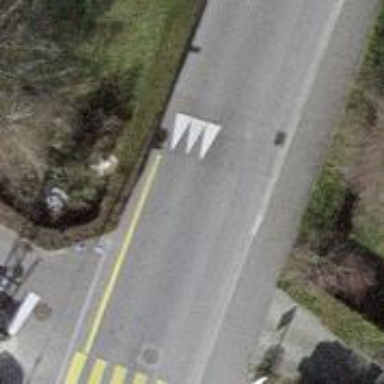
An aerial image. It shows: Traffic calming hump on the road.